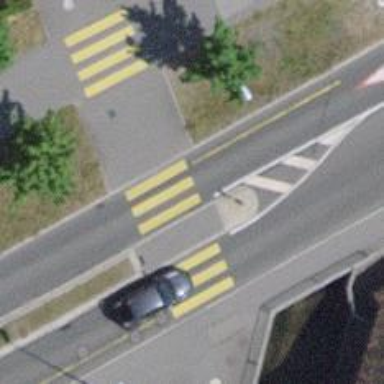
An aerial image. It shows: Kerb barrier.